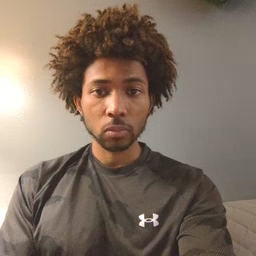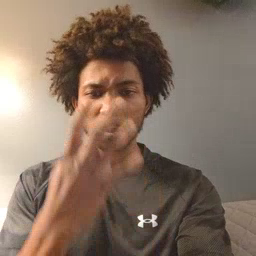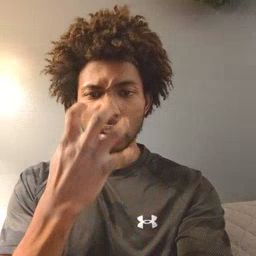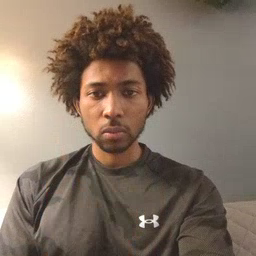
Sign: mad